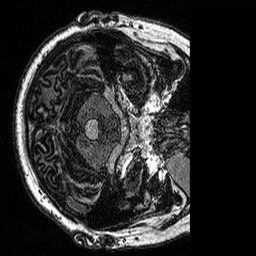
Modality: MP2RAGE
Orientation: axial
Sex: male
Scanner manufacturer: siemens
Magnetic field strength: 3 T
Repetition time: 5 s
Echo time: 0.00292 s